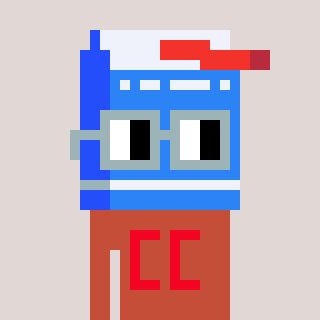
a pixel art character with square dark gray glasses, a milk-shaped head and a rust-colored body on a warm background